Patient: sex M, age 31
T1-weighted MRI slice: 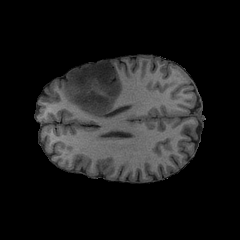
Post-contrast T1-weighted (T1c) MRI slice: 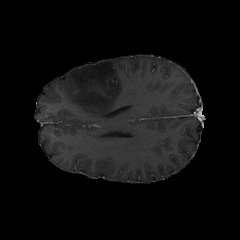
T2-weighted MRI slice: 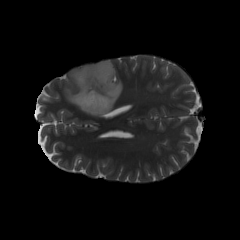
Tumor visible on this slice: yes
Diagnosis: Astrocytoma, IDH-mutant
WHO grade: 2